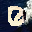
Label: 0